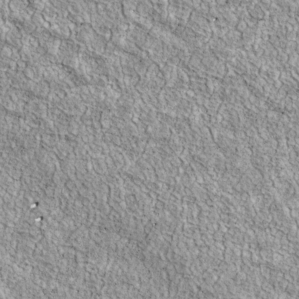
Label: non_frost